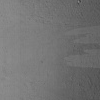
Atmospheric dust classification: not_dusty